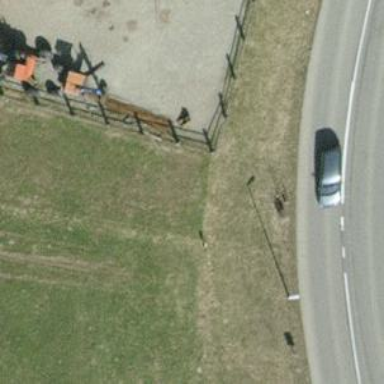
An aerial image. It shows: Gate.